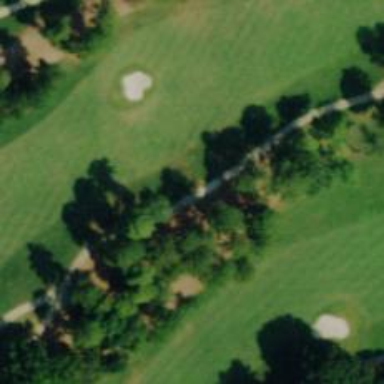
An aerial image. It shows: Path designated for golf carts.